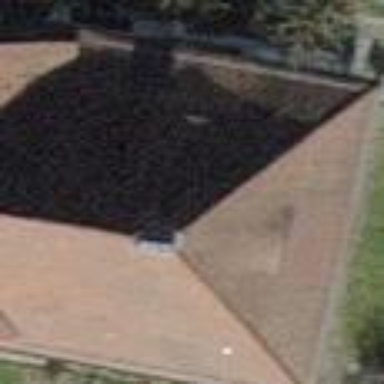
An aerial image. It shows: Building with tile roof.